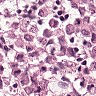
Metastatic tissue present: yes